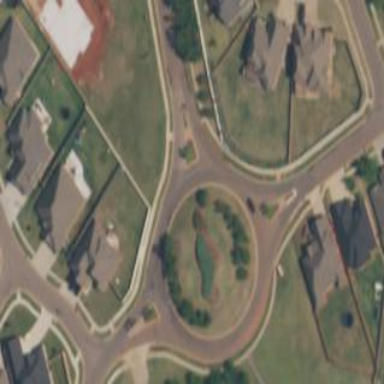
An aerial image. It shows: Roundabout on residential road.